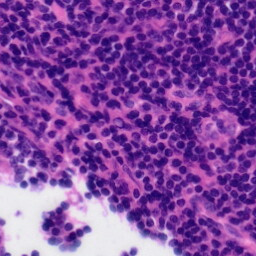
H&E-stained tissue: Tonsil